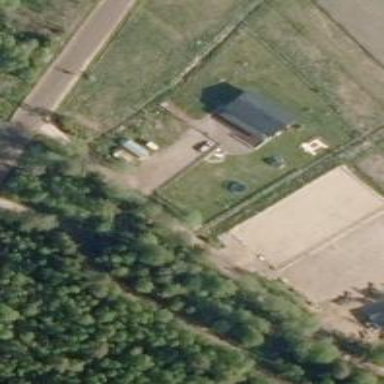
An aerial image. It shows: Equestrian pitch enclosed by fence.